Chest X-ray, PA view. Patient: 76 years old, sex M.
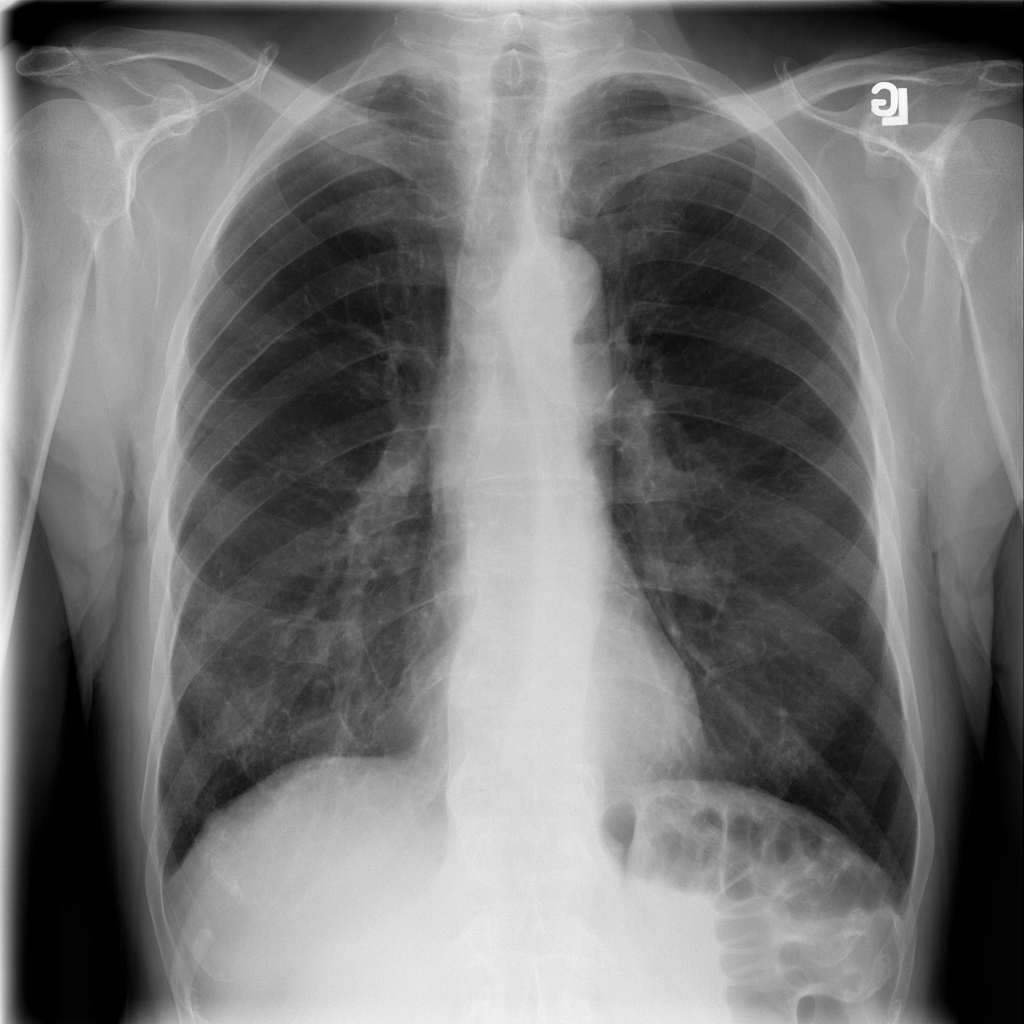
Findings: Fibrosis